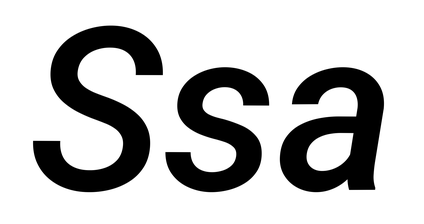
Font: Roboto-Italic_Medium_Italic